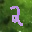
Label: 2